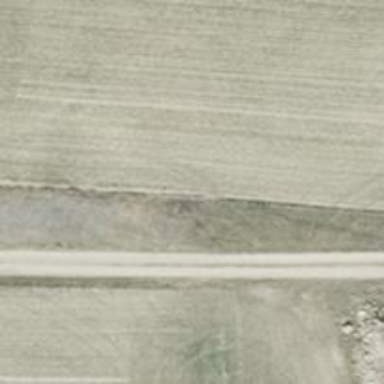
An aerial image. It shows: Track road with ground surface.